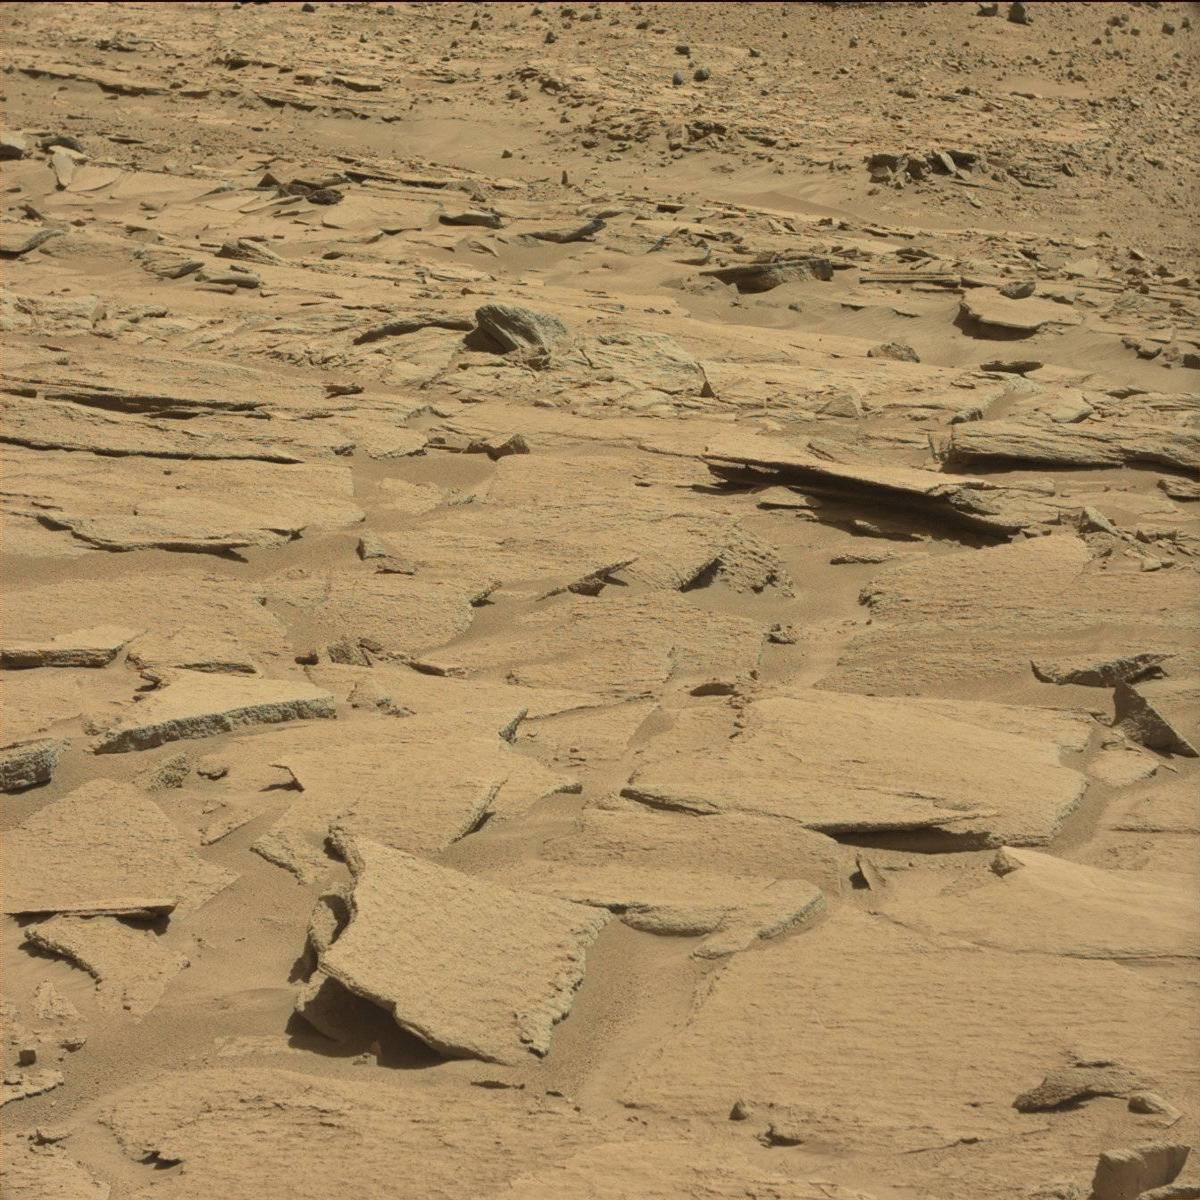
Terrain classes present: Bedrock, Rock, Sand / Soil